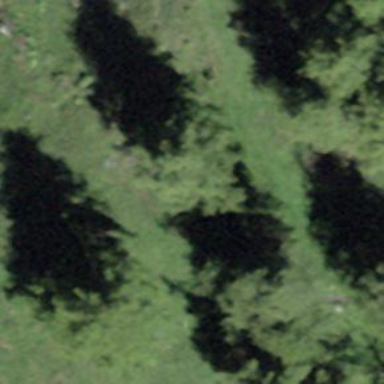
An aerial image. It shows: Forest area.